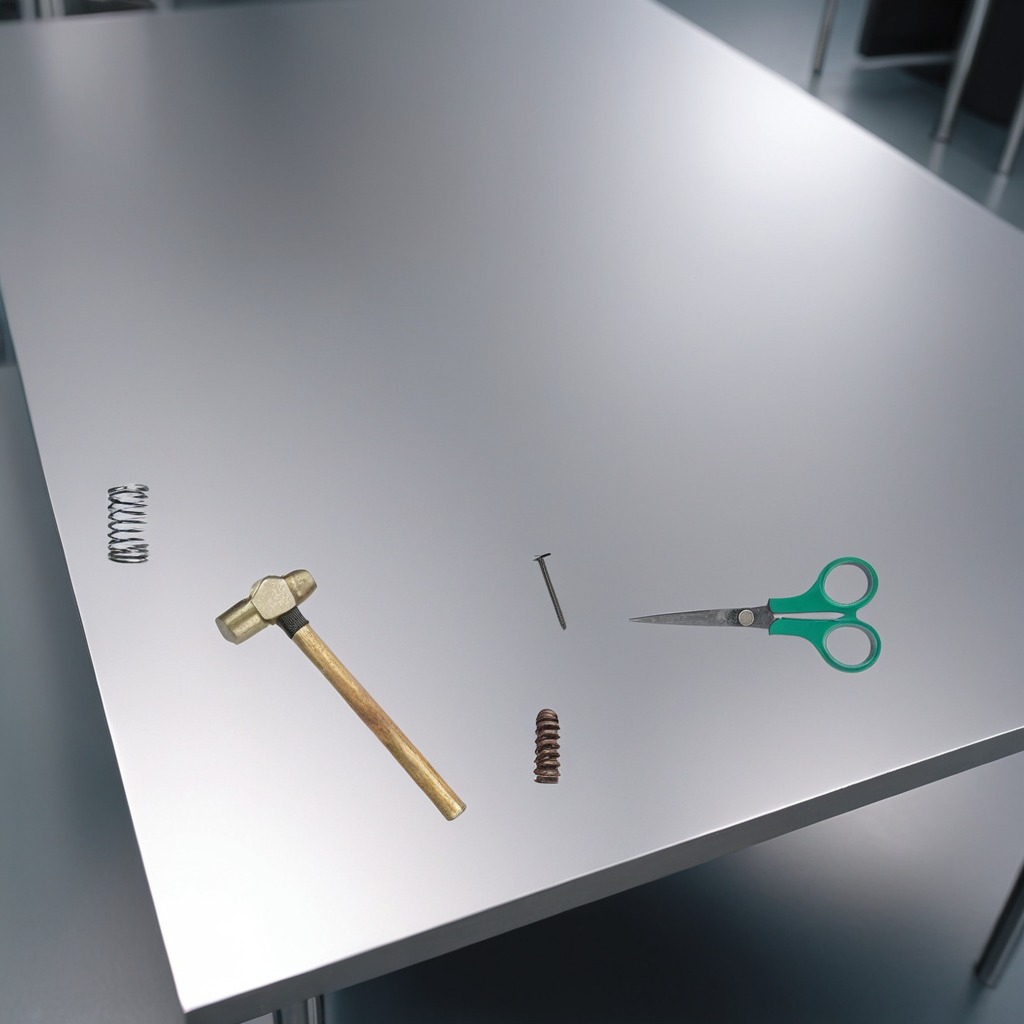
A metal machine screw, an iron nail, a hammer, a coiled metal spring, and a pair of scissors are lying on a stainless steel table in a high-end prototyping lab.